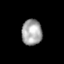
Tissue: skin
Cell type: Epithelial cells
Senescence score: 0.2483
Nuclear area (px): 512
Mean DAPI intensity: 166.941